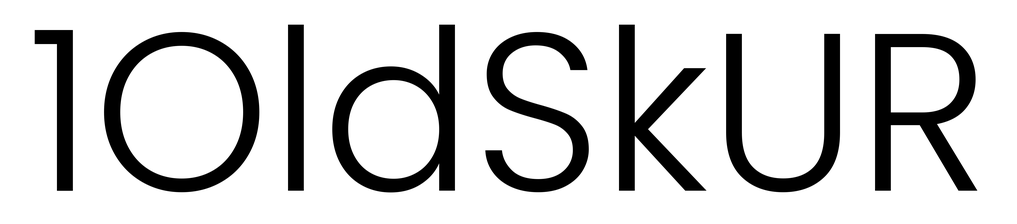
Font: Poppins-Light